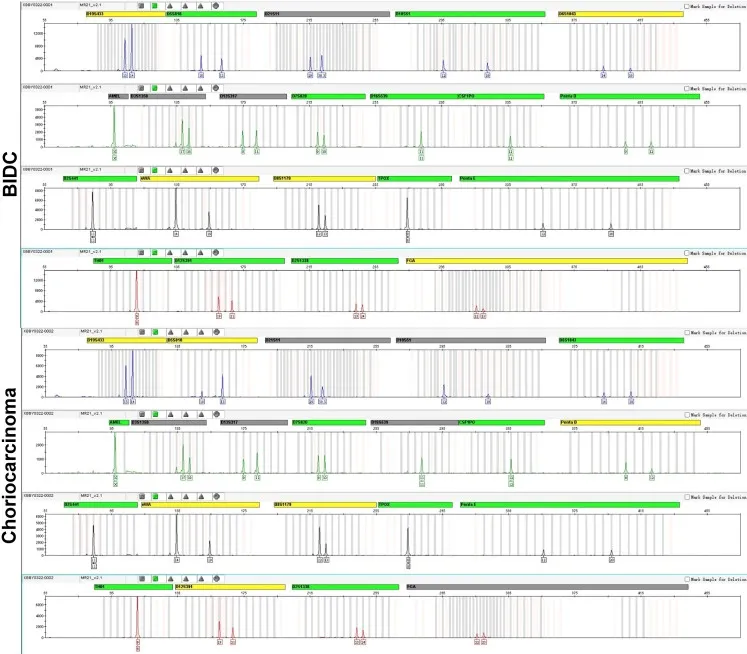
DNA STR analysis. DNA STR analysis reveals the genomic DNA alleles of the choriocarcinomatous differentiated components are identical to those of the BIDC components, exhibiting that the choriocarcinoma is nongestational.
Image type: electrography (ekg)